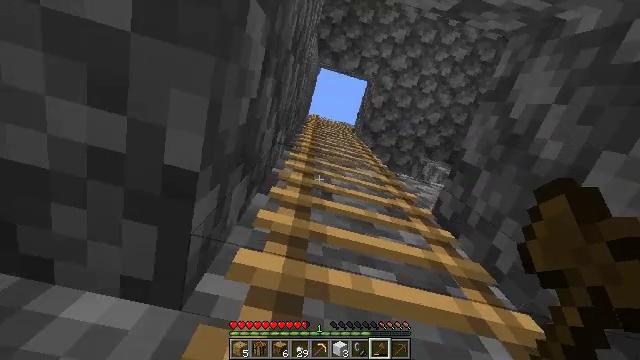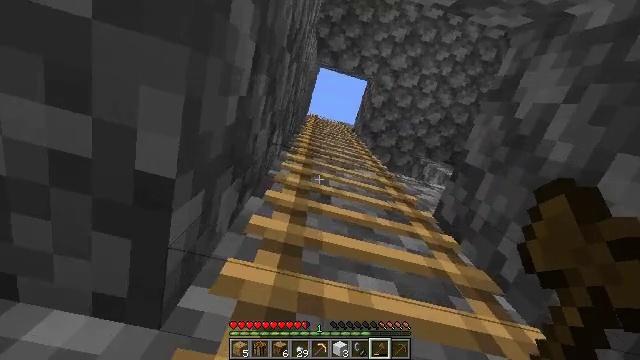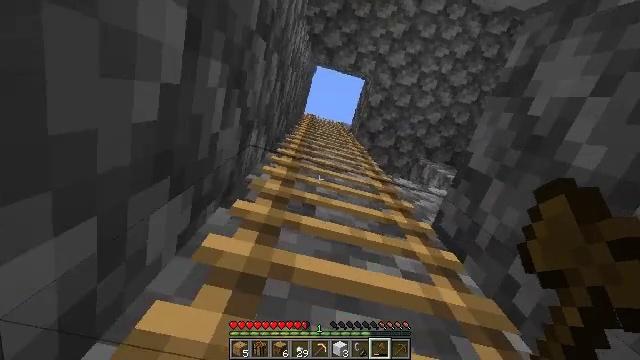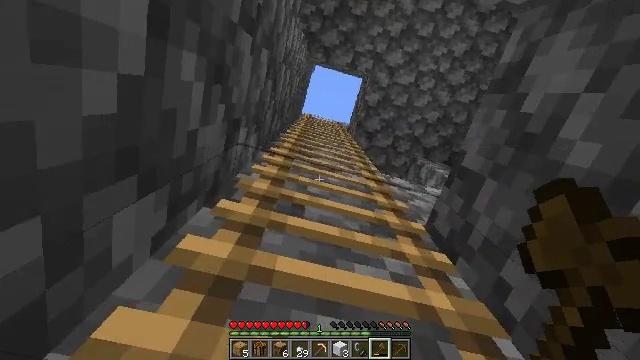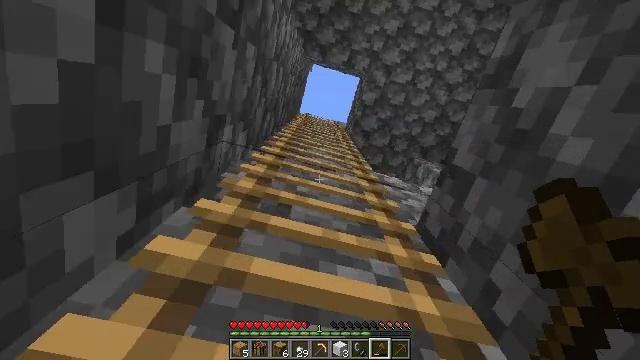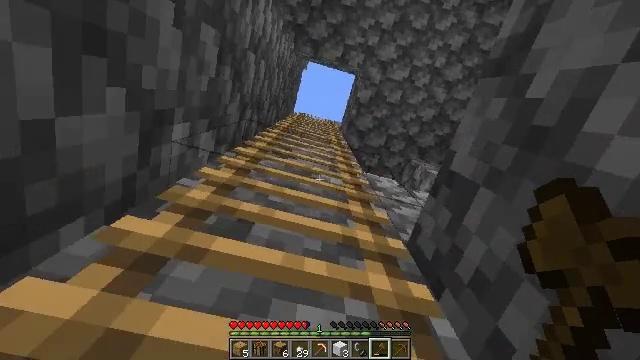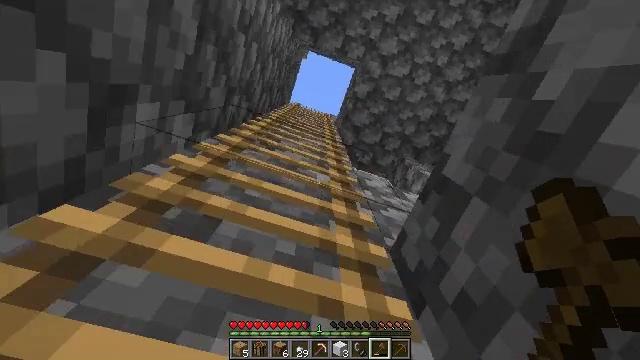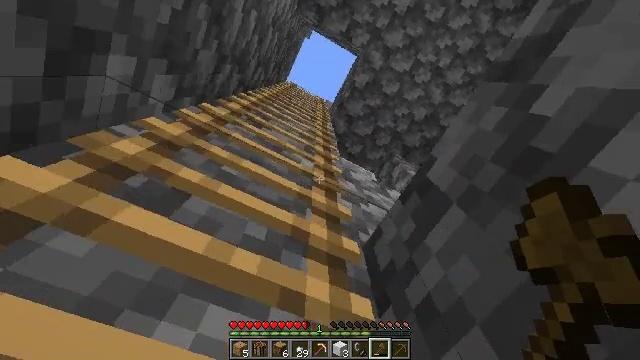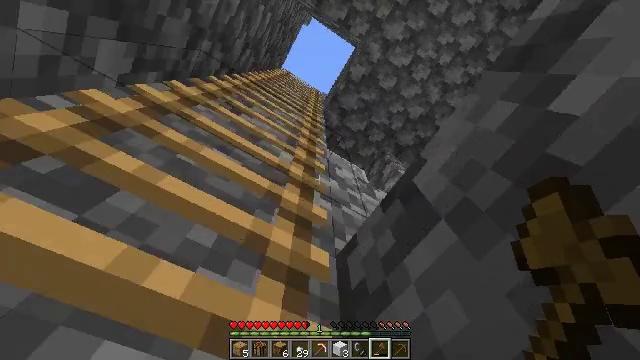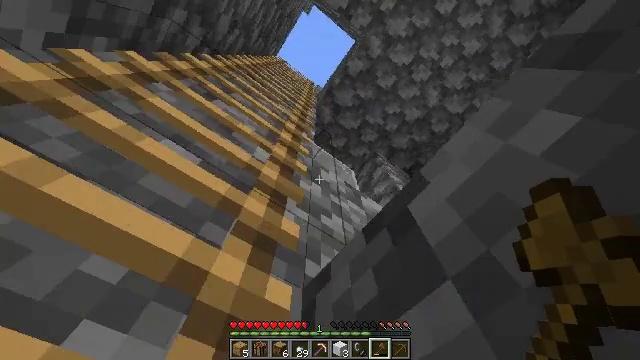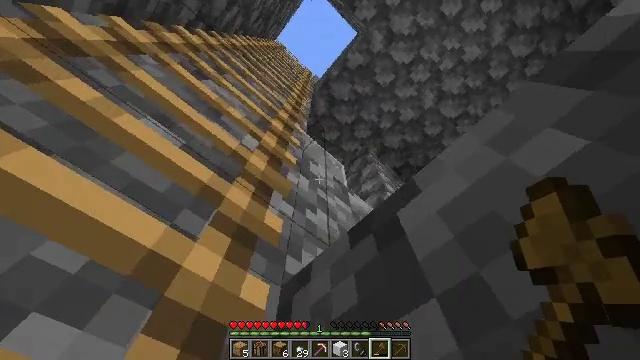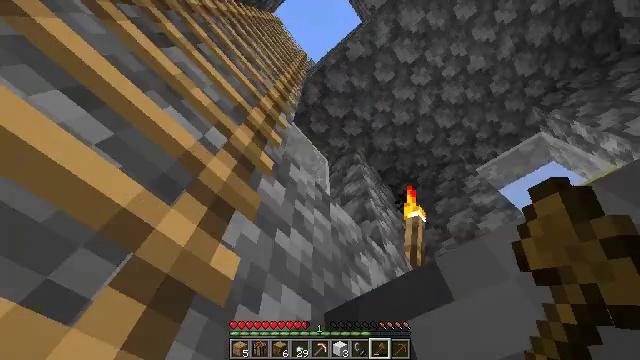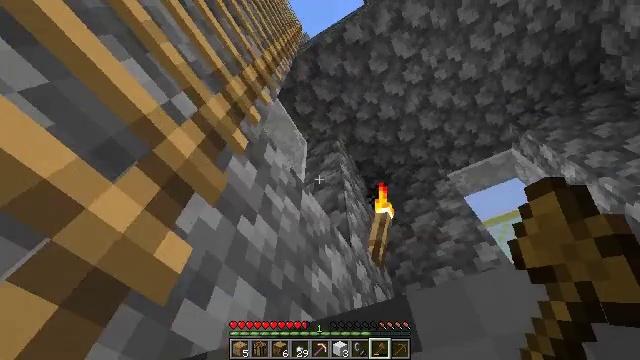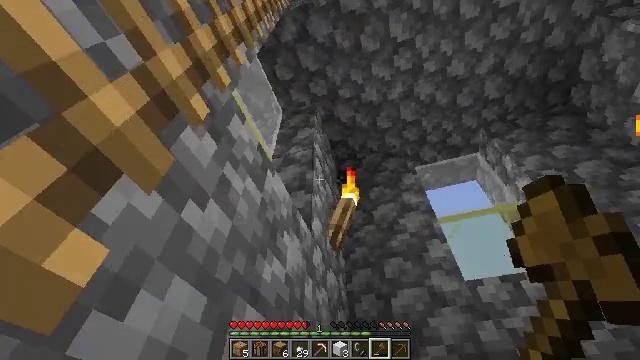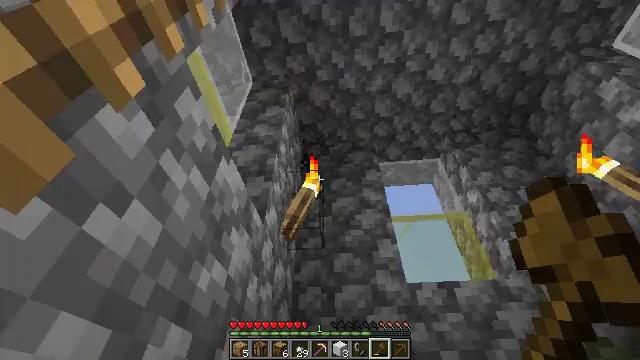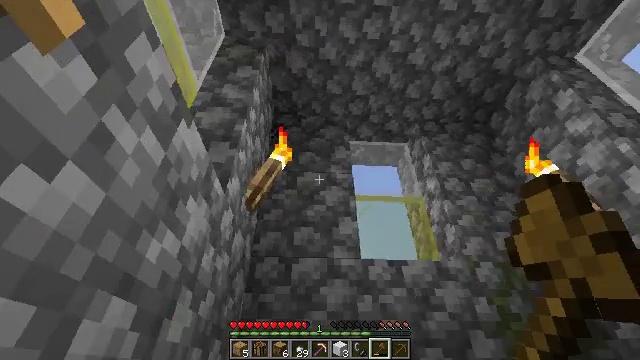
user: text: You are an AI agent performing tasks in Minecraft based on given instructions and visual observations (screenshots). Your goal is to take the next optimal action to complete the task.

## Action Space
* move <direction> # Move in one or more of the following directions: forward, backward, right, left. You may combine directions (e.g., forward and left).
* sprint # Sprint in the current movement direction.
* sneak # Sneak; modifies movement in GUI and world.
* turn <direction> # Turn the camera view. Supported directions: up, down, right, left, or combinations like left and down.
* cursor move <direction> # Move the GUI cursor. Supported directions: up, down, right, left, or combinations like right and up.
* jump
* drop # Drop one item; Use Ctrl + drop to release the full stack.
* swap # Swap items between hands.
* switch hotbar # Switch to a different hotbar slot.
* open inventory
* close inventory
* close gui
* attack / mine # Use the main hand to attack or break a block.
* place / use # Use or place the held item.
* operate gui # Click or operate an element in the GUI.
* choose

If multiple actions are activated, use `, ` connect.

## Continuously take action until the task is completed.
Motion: motion action
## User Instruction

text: Attack the chest to pick it up.
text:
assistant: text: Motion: move forward and move right
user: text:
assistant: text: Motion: move forward and move right
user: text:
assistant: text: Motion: move forward and move right
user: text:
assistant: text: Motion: move forward
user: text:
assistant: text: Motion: move forward
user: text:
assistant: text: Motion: move forward, turn right and down
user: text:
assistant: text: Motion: move forward, turn right and down
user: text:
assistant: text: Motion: move forward, turn right and down
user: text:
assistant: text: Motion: move forward and move left, turn right and down
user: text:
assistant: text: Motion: move forward and move left, turn right and down
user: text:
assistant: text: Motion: move forward and move left, turn right and down
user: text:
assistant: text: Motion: move forward and move left, turn right and down
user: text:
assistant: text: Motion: move forward and move left, turn right and down
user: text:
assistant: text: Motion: move forward and move left, turn right and down
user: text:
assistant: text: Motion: move left, turn right and down
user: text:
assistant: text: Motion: move left, turn right and down
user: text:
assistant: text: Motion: move left, turn right and down
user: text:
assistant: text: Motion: move left, turn right and down
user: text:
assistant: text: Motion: move back and move left, turn right and down
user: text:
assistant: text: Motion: move back and move left, turn right and down
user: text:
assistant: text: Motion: move back and move left, turn right and down
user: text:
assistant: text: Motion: move back, turn right and down
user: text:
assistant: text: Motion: turn right and down
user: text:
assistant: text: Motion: turn right and down
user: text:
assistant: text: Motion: turn right and down
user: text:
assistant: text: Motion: turn right and down
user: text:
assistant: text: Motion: turn right and down
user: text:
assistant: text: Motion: sneak, turn right and down
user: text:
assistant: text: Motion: sneak, turn down
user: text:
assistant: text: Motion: sneak, turn down